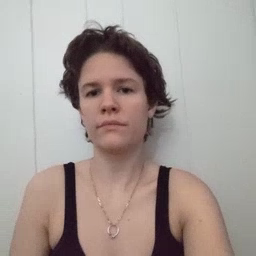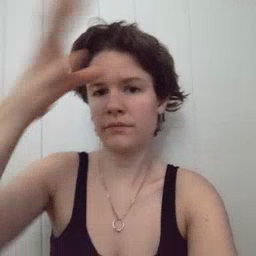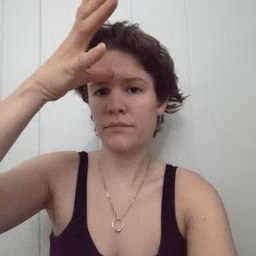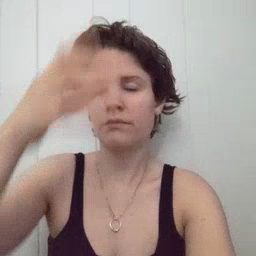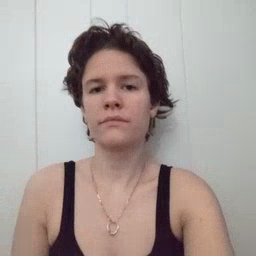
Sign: dad